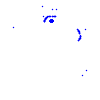
Particle: kaon